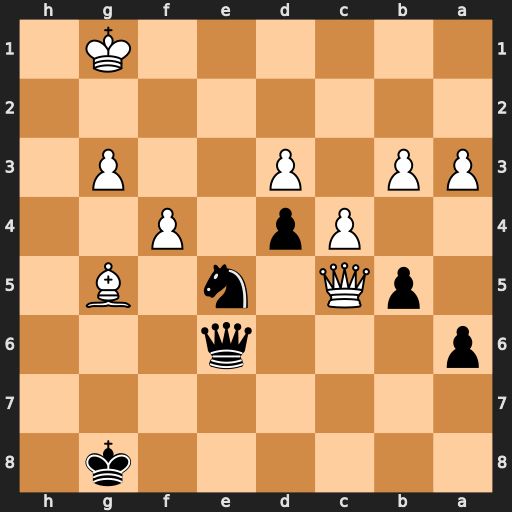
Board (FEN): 6k1/8/p3q3/1pQ1n1B1/2Pp1P2/PP1P2P1/8/6K1
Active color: b
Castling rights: -
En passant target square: -
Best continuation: Nf3+ Kf1 Qe1+ Kg2 Qe2+ Kh3 Ng1+ Kh4 Qh2+ Kg4 Qh3#